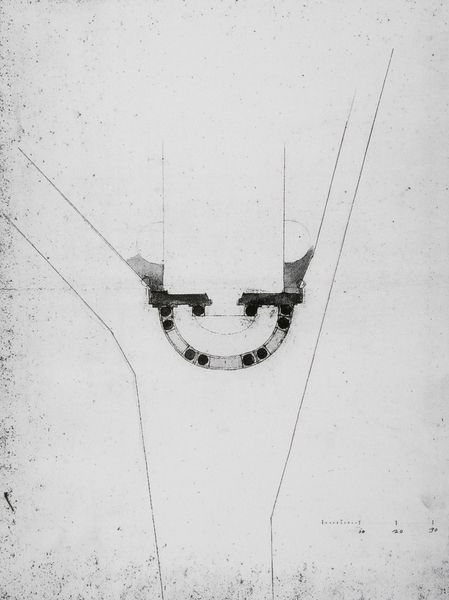
Titel: Entwurf (Grundriss) für die Vorhalle von S. Maria della Pace, Rom
Künstler: Pietro da Cortona
Standort: Rom
Institution: Biblioteca Apostolica Vaticana
Schlagwörter: kämpfer, körper, weiß, grob, grau, hut, pfeiler, schmuck, schwarz, skizze, strasse, säule, säulen, tür, zeichnung, gebäude, haus, schloss, weg, muster, zylinder, alt, wand, architektur, arme, augen, gesicht, mensch, kirche, wege, blatt, augenbrauen, brunnen, kreis, rund, garten, lächeln, schrift, papier, ecke, ansicht, bogen, studie, abstrakt, mauer, graphik, linien, platz, kuppel, detail, symmetrie, gerade, durchgang, tor, punkte, wände, eingang, burg, rechteck, münchen, linie, draufsicht, kreuzung, druck, blanc, noir, schwarzweiß, strich, kreise, bleistift, entwurf, arkaden, halbkreis, halbrund, flecken, kreissegment, portal, karte, alleen, mauern, portikus, apsis, strassen, chor, zufahrt, plan, achsen, tur, lineal, unfertig, geometrie, bau, geraden, gabelung, grundriss, straßenkreuzung, massstab, aufriss, bauplan, architekt, halbkreise, architecture, croquis, arc, colonnes, dessin, entrée, porte, porta, maß, zylinderhut, planung, trait, eglise, unvollständig, technische zeichnung, einlass, voute, mur, cercle, ligne, lignes, crayon, pastel, noir et blanc, radius, rome, pierre de cortone, bpgen, dessus, rien, angle, rechteckt, parallèle, construction, fortifikation, linial, droit, tracé, abzweigung, säulenpaare, cortone, eignang, empfangsbereich, gesprenkel, kreuzunh, lenbachplatz, pietro da cortona, radias, sainte marie de la paix, santa maria della pace, verkehrspolizist, choeur, kircke, simple, unvollständi, unfertigg, bâtiment, rues, echelle, ébauche, demi cercle, sobre, pilliers, droites, péron, basquia, n/b, chœur